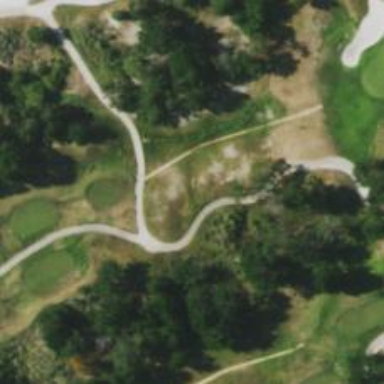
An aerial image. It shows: Path used for both walking and golf.